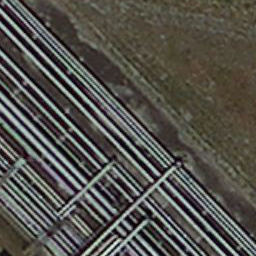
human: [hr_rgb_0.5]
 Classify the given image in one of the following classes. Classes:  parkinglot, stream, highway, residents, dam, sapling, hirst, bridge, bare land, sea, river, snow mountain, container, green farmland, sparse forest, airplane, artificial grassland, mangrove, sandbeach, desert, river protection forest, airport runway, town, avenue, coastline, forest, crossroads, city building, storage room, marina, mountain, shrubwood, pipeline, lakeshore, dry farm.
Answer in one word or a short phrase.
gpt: pipeline